Question: How many ricochets will a ball launched from (1.0, 1.0) at 45° need to hit the target at (9.0, 9.0)? The ball reflects perfectly off the arena walls and mirror-obstacles.
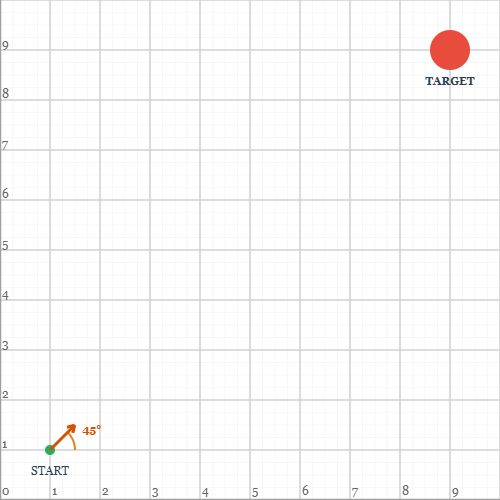
Answer: 0